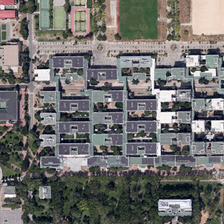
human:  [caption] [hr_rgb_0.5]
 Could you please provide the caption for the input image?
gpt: some green trees and many buildings are in a school .

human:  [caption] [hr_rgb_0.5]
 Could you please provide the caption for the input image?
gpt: some green trees and many buildings are in a school .

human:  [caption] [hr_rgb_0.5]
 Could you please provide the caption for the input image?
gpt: the grey teaching buildings in the campus are crowded .

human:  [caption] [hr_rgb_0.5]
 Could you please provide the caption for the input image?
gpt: the grey teaching buildings in the campus are crowded .

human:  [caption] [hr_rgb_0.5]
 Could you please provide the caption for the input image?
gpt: some green trees and many buildings are in a school .